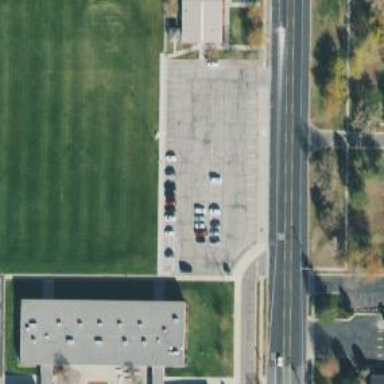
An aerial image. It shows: Parking space.